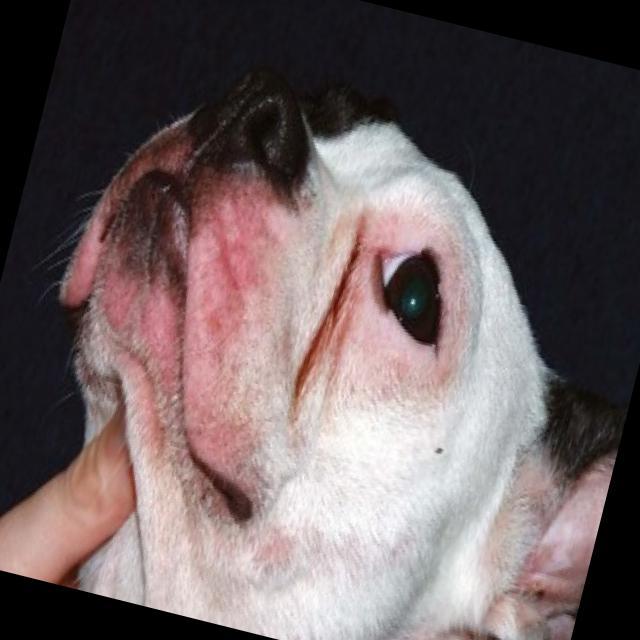
Canine hypersensitivity reaction — allergic skin response with urticaria, erythema, pruritus, and angioedema. May be food, environmental, or flea allergy related.